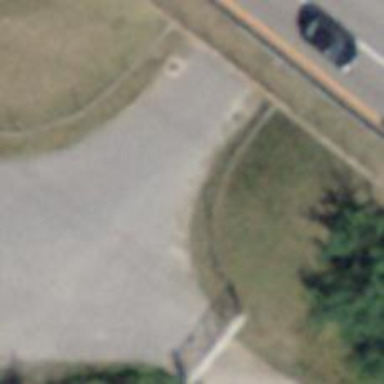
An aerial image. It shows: Tunnel under the road used for service purposes.